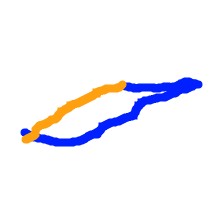
Shape: parallelogram